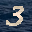
Label: 3